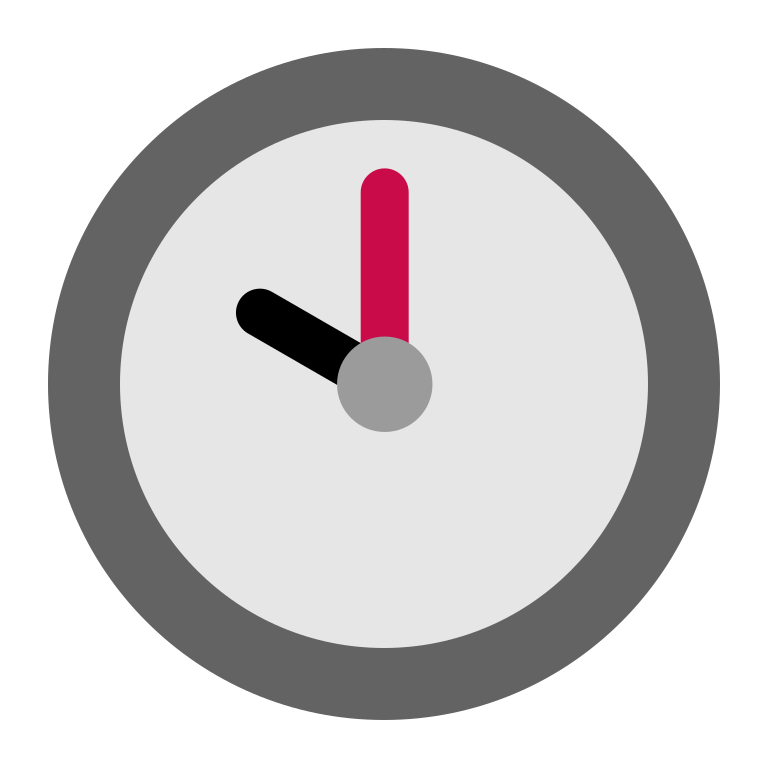
ten oclock flat